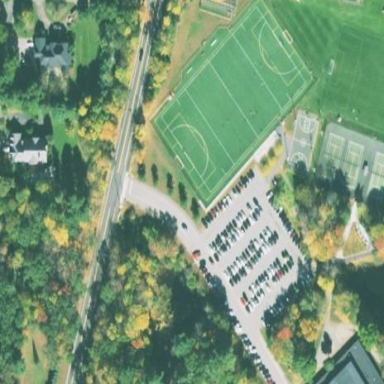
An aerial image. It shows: Soccer pitch for leisure land activities.